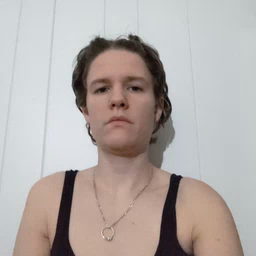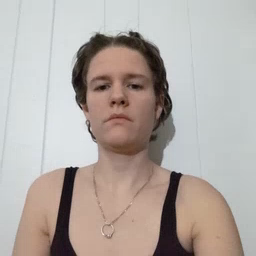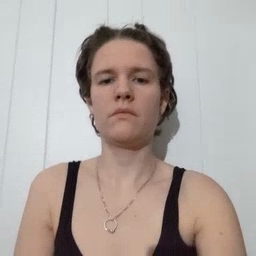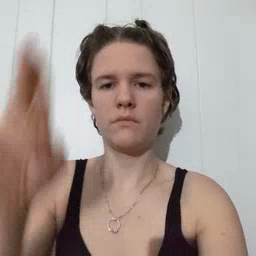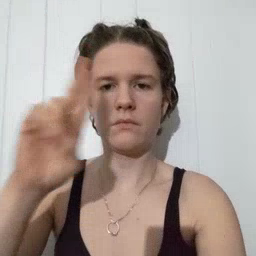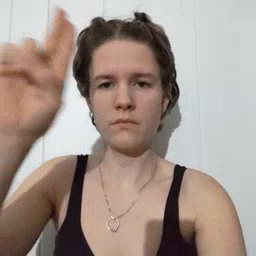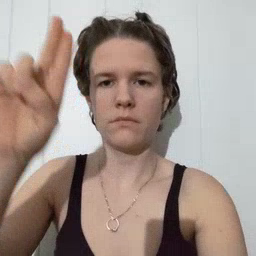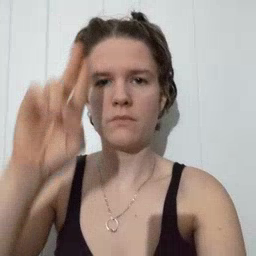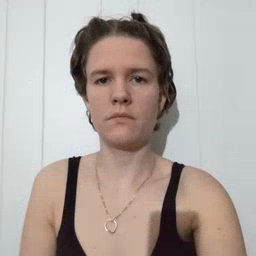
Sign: uncle